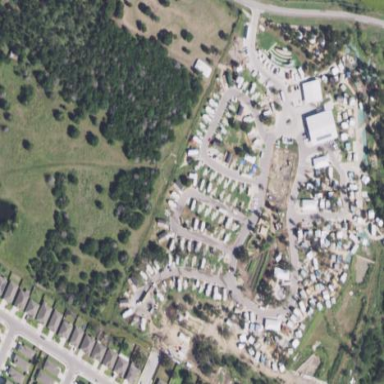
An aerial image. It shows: Residential area designated as trailer park.